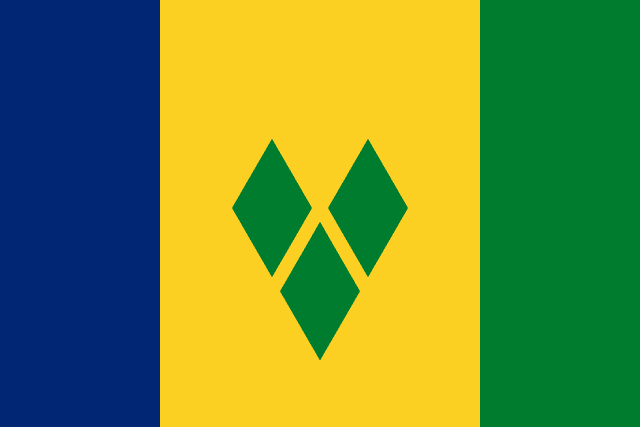
Country: Saint Vincent and the Grenadines
Country code: vc